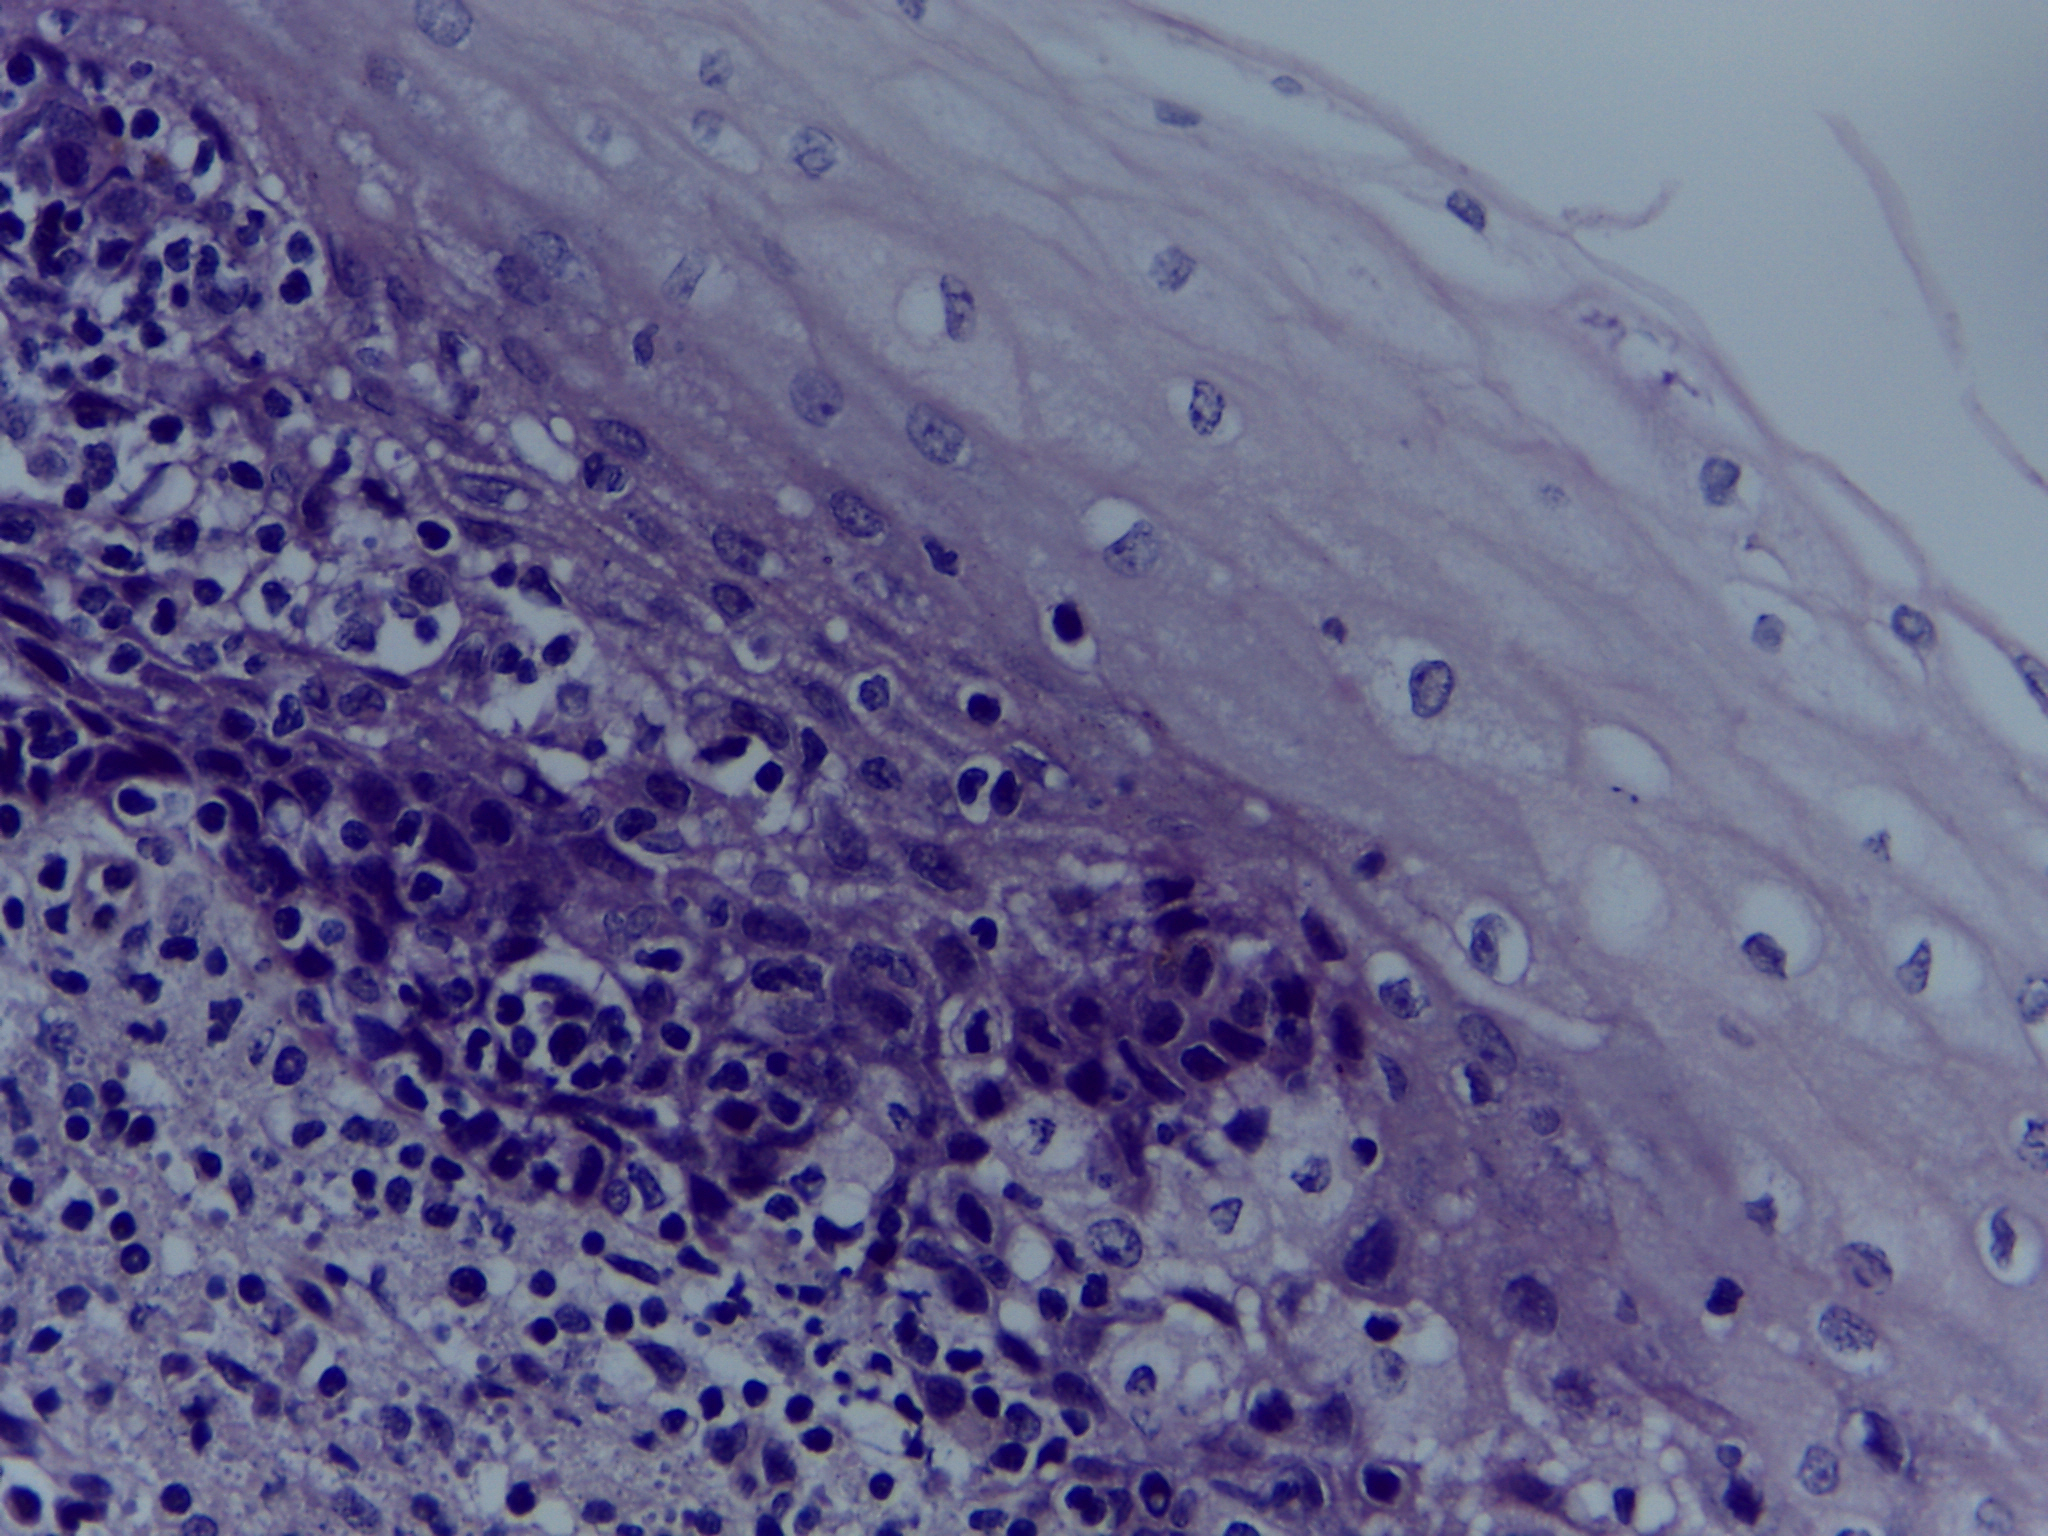
Diagnosis: OSCC